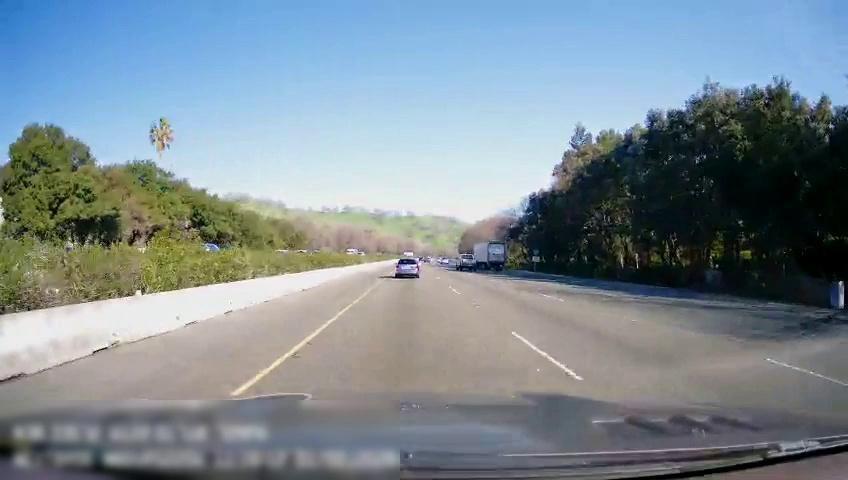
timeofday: Day
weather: Sunny
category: Drivable Space
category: Vehicles | Car
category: Vehicles | Car
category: Vehicles | SUV
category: Vehicles | Truck
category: Vehicles | Truck
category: Vehicles | Truck
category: Vehicles | Truck
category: Vehicles | SUV
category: Lanes | Current Lane
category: Lanes | Current Lane
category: Lanes | Alternate Lane